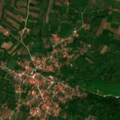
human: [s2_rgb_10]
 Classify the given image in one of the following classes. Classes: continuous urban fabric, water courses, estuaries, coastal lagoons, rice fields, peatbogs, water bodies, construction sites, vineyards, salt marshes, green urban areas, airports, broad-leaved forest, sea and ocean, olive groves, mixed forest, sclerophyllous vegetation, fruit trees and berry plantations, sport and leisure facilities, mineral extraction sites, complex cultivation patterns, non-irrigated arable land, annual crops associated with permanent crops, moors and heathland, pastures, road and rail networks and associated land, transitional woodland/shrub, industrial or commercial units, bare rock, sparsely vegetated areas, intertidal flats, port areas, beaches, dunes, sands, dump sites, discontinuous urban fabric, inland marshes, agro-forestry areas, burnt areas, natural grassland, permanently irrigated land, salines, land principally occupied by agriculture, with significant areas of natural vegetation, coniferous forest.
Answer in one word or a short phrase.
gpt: discontinuous urban fabric, complex cultivation patterns, land principally occupied by agriculture, with significant areas of natural vegetation, transitional woodland/shrub